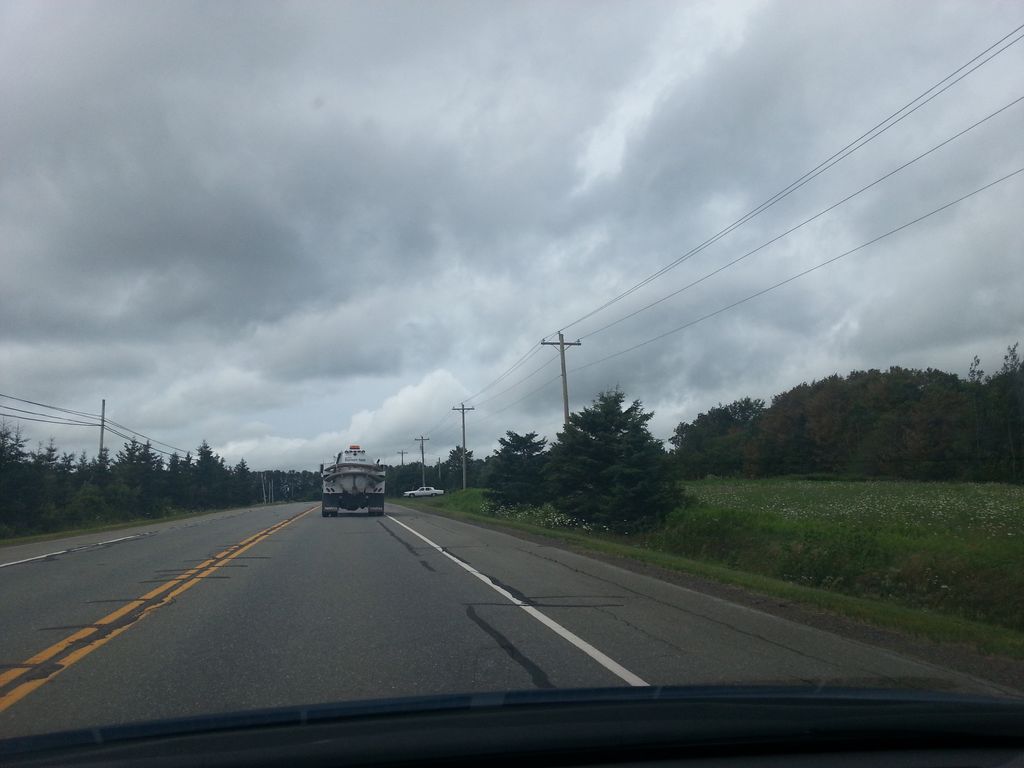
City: charlottetown